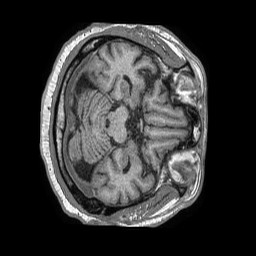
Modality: T1w
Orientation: axial
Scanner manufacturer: philips
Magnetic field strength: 1.5 T
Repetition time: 0.008004 s
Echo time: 0.003686 s